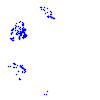
Particle: proton